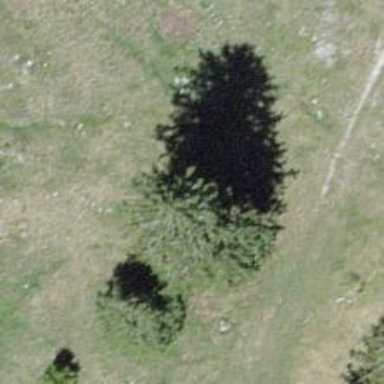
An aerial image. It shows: Needle-leaved tree in nature.